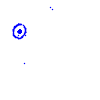
Particle: electron